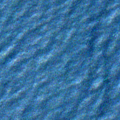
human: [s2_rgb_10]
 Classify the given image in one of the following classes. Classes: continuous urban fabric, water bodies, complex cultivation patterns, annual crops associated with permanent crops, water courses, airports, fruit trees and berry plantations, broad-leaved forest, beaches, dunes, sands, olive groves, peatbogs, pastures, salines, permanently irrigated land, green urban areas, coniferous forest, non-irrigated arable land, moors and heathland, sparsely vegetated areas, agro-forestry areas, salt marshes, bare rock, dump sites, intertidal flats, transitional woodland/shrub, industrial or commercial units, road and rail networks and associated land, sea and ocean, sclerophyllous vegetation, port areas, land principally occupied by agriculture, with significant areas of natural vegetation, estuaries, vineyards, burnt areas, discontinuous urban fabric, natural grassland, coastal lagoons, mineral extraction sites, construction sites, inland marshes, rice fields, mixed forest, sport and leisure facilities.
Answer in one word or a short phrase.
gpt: sea and ocean